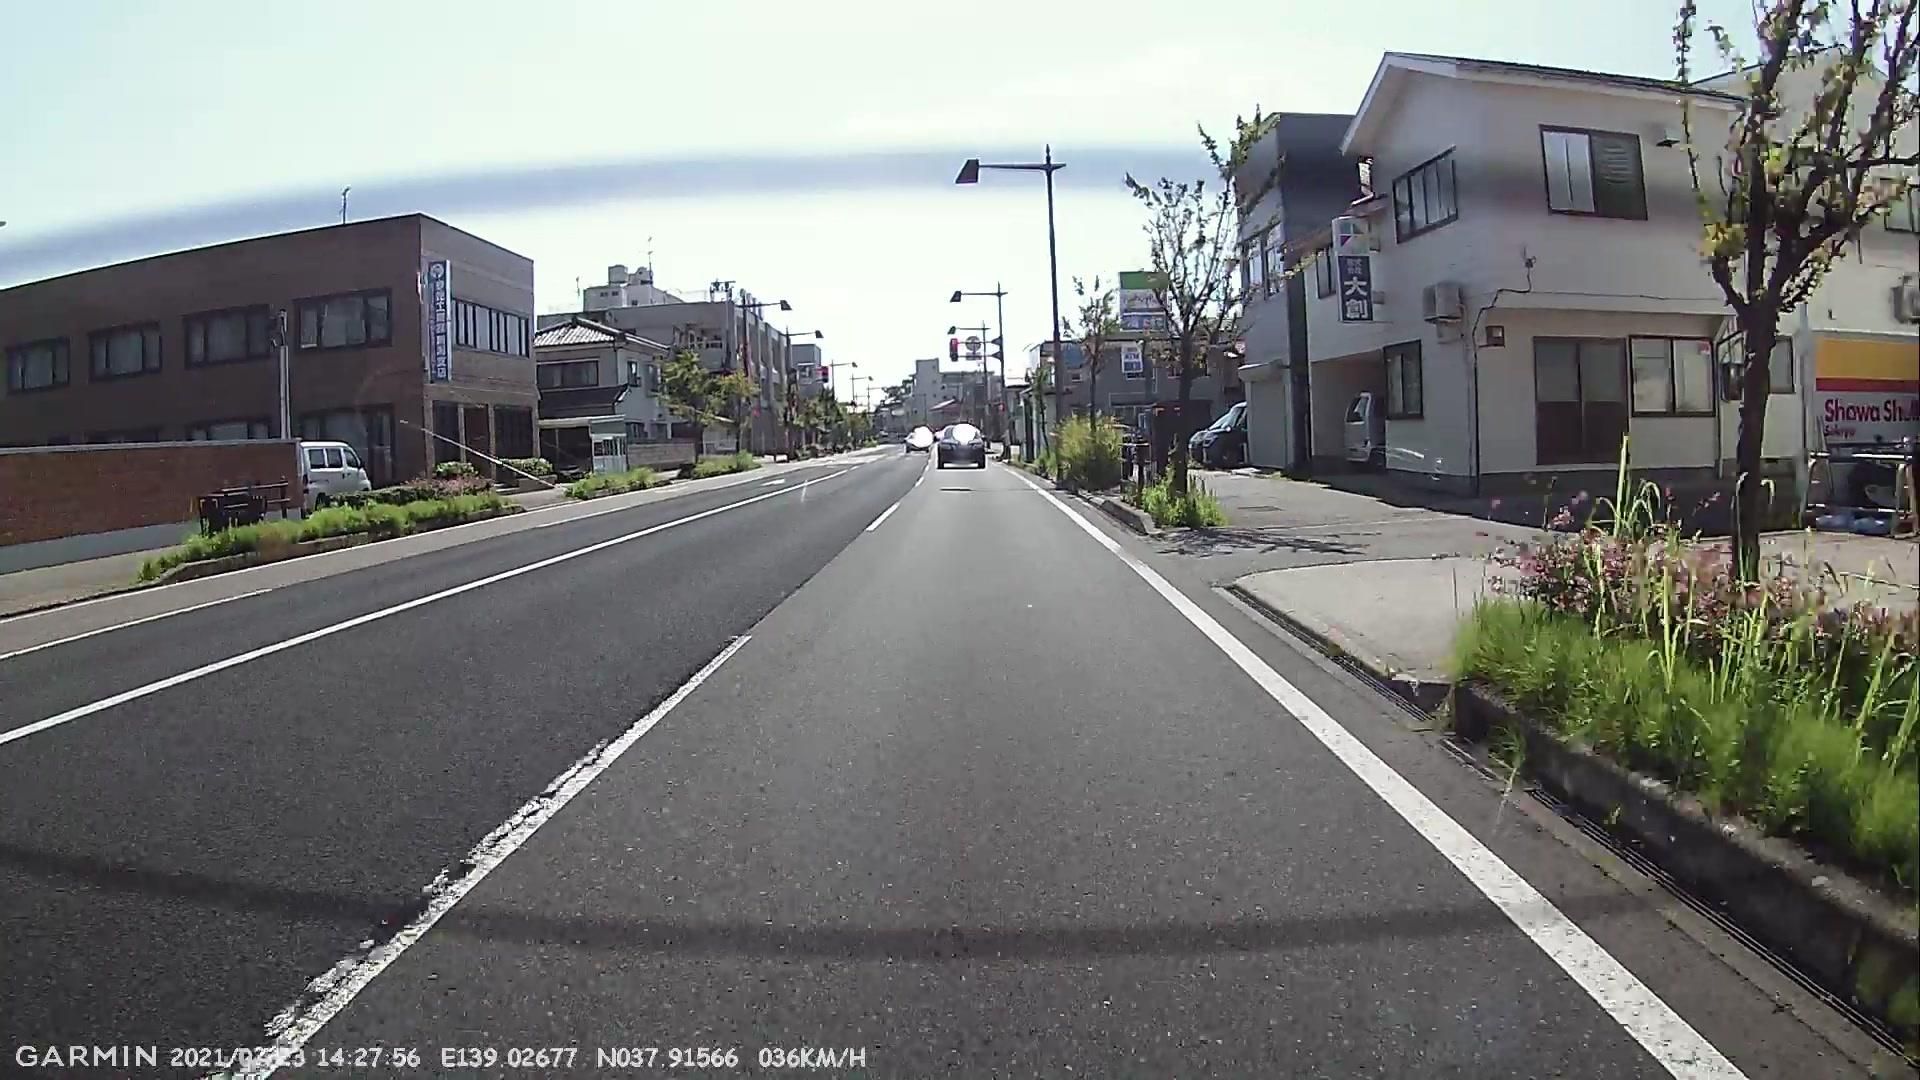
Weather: clear
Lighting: day
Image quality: good
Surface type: driving surface
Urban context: urban centre
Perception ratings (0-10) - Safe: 5.22, Lively: 7.22, Beautiful: 7.13, Boring: 2.96, Depressing: 3.2, Wealthy: 2.19